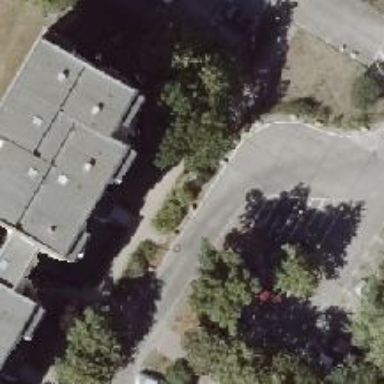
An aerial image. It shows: Sidewalk along the footway.